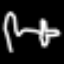
Label: airplane